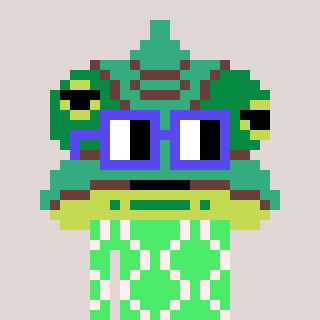
a pixel art character with square blue glasses, a chameleon-shaped head and a teal-colored body on a warm background